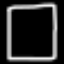
Label: square